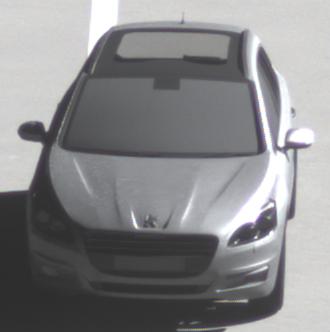
Make: Peugeot
Model: 508 SW 120 VTi
Detailed model: 508 (I) SW
Model produced from: 2011/03
Model produced until: 2014/05
Doors: 5
Color: white
Road condition: dry road
Daytime: midday
Contrast: high contrast